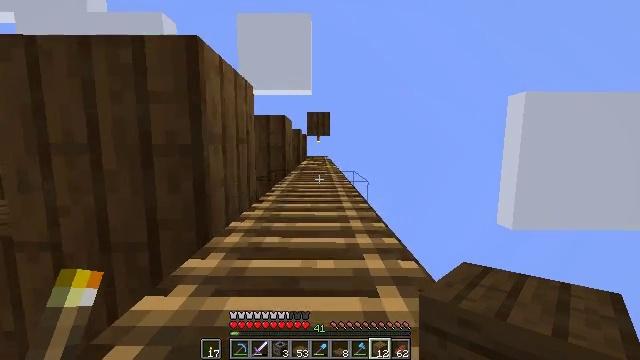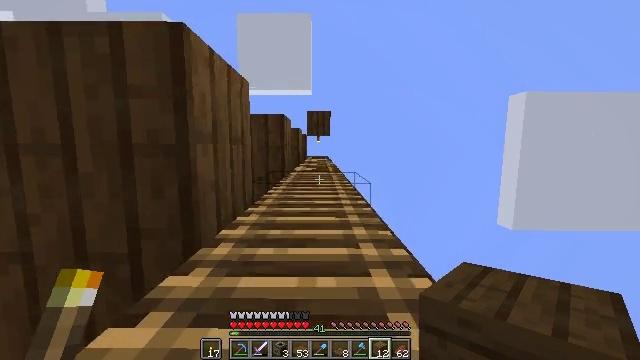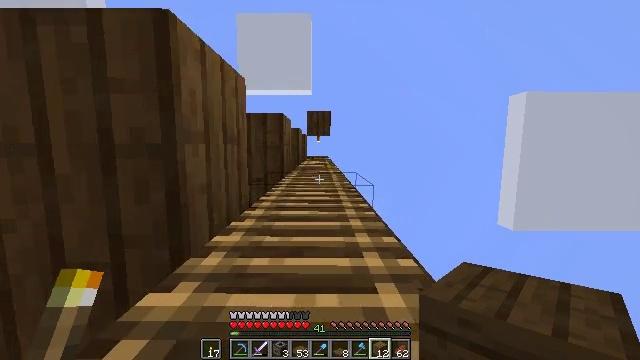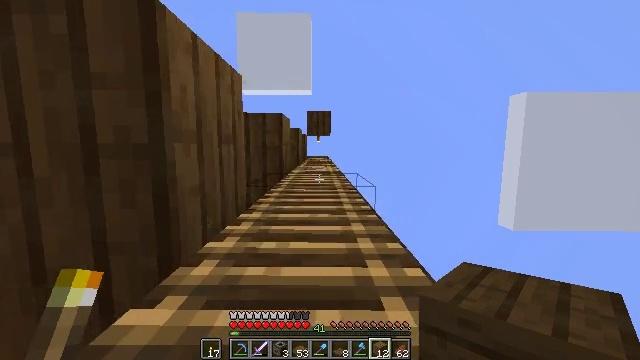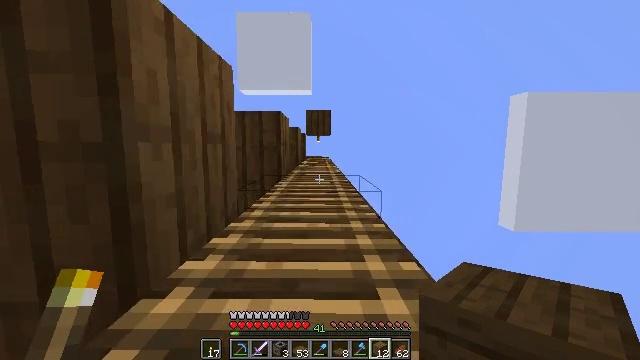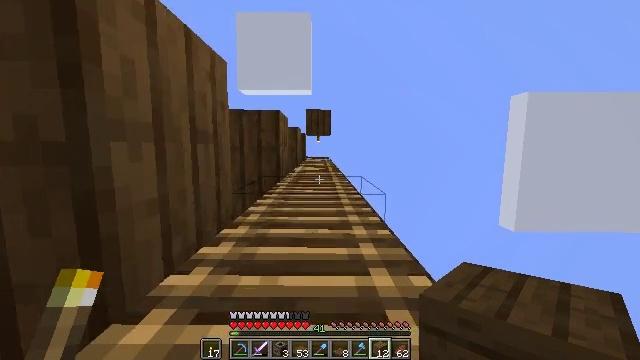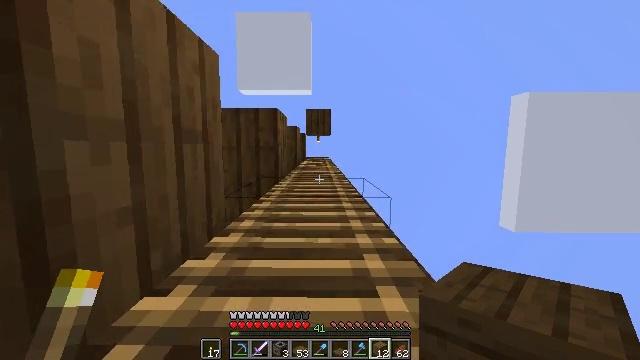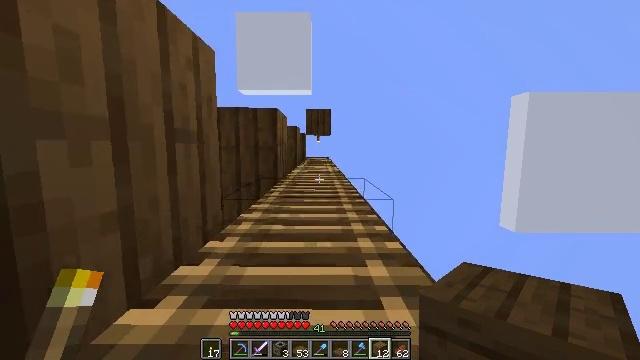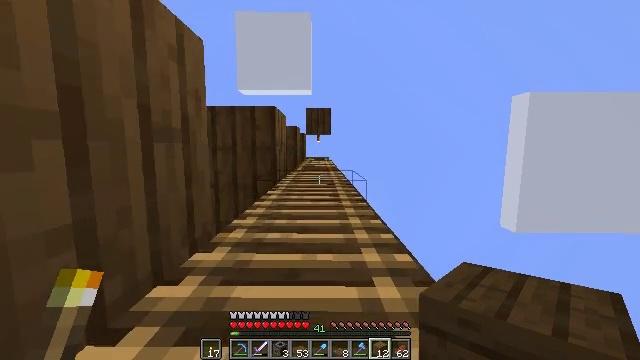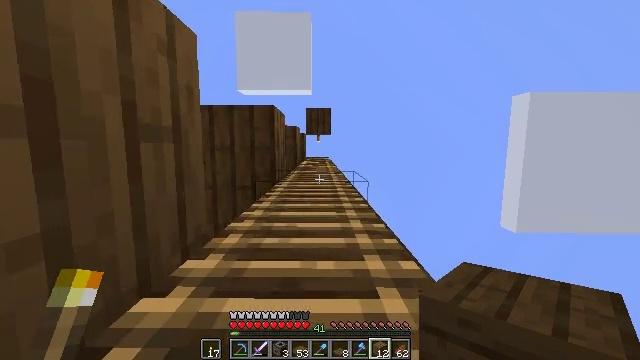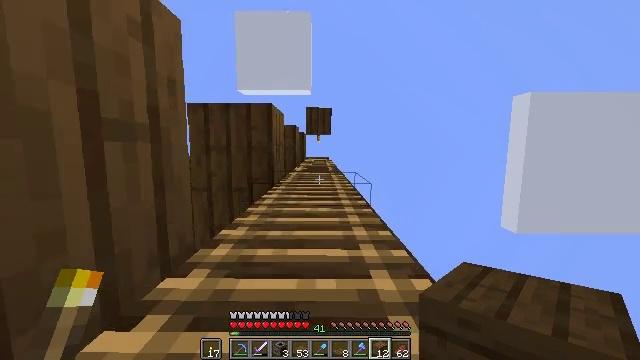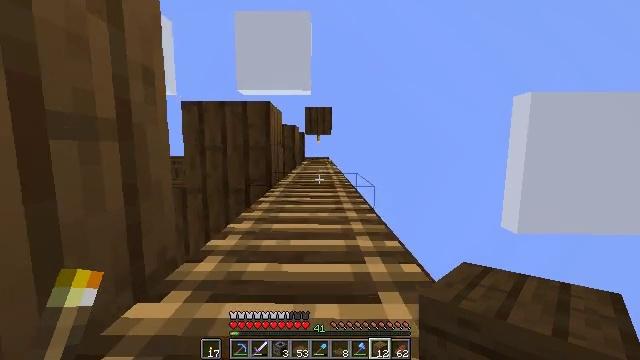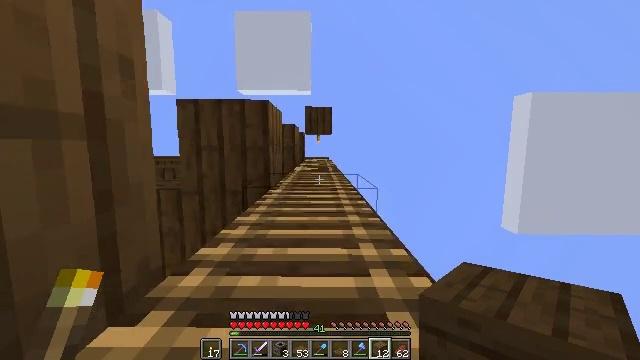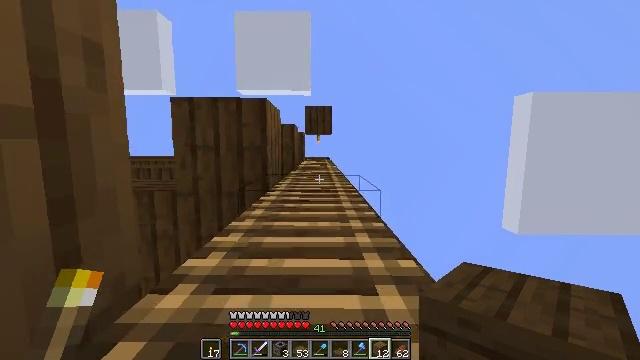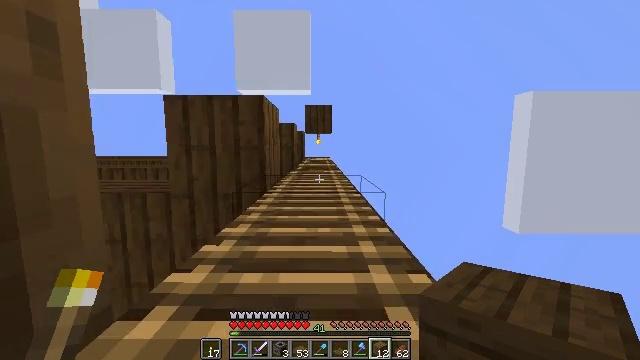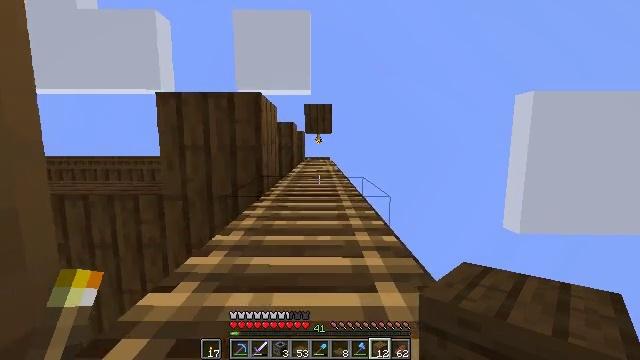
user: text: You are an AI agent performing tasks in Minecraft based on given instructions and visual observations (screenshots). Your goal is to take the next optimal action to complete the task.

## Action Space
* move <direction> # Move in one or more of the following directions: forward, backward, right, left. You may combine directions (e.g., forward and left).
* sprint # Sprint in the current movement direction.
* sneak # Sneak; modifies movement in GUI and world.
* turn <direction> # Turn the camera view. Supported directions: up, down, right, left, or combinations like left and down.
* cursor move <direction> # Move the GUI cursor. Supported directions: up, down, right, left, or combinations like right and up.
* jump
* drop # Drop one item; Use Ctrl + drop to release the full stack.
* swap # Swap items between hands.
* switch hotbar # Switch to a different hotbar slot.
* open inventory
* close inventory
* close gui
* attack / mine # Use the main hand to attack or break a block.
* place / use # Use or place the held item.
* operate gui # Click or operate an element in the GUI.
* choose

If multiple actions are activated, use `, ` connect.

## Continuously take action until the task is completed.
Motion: motion action
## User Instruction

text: Open a crafting table and make a rabbit stew.
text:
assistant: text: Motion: move forward, jump
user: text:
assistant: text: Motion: move forward, sprint, jump
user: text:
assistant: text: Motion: move forward, sprint, jump
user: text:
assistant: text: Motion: move forward, sprint, jump
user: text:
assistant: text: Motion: move forward, jump
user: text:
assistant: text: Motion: move forward, jump
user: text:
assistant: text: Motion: move forward, jump
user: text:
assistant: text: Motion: move forward, jump
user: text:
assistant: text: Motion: move forward, sprint, jump
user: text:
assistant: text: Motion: move forward, sprint, jump
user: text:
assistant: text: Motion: move forward, sprint, jump
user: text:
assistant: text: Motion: move forward, jump
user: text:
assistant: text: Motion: move forward, jump
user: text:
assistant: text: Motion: move forward, jump
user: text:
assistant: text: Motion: move forward, sprint, jump
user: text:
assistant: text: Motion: move forward, sprint, jump
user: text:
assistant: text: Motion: move forward, sprint, jump
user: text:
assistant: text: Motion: move forward, sprint, jump
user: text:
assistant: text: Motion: move forward, jump
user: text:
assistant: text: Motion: move forward, jump
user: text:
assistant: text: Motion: move forward, jump
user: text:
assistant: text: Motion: move forward, sprint, jump
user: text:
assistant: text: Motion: move forward, sprint, jump
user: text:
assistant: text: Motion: move forward, sprint, jump
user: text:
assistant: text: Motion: move forward, jump
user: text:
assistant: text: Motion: move forward, jump
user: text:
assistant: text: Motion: move forward, jump
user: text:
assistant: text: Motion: move forward, sprint, jump
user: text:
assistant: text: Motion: move forward, sprint, jump
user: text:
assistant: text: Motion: move forward, sprint, jump